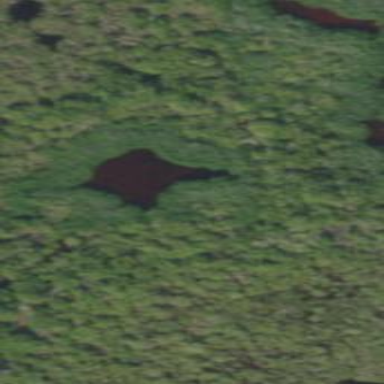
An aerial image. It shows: Pond surrounded by natural water.